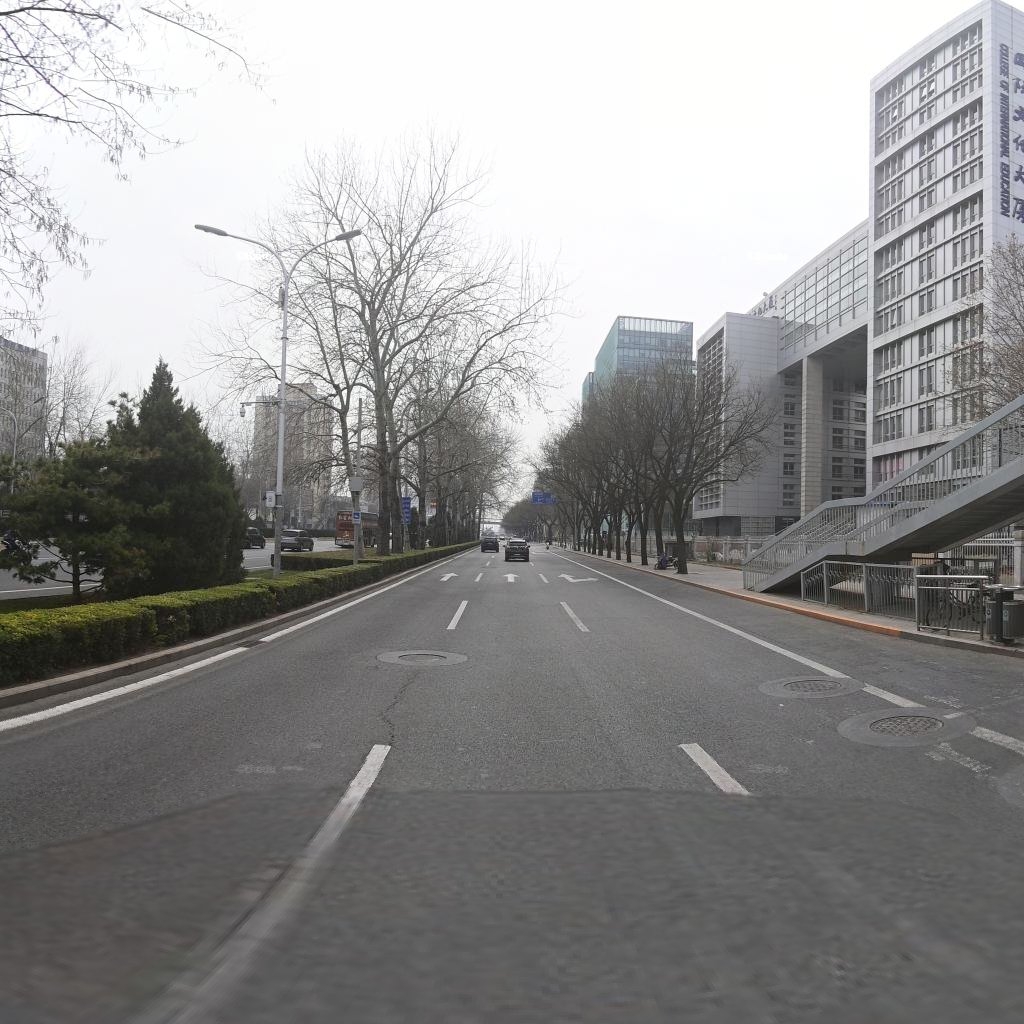
Region: Haidian
Road damage annotations: longitudinal crack, manhole cover, manhole cover, manhole cover